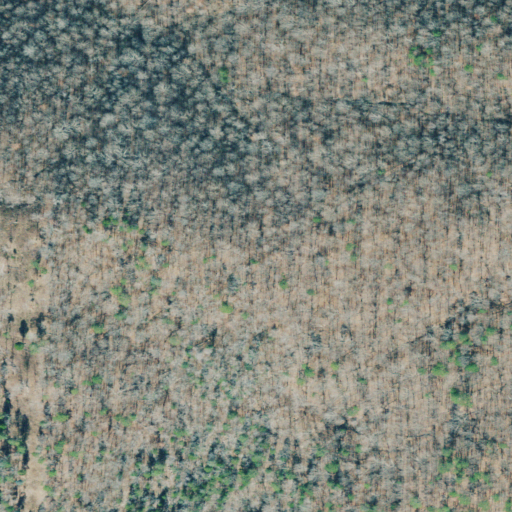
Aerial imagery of gap in Georgia named Tarkiln Gap containing deciduous forest and mixed forest